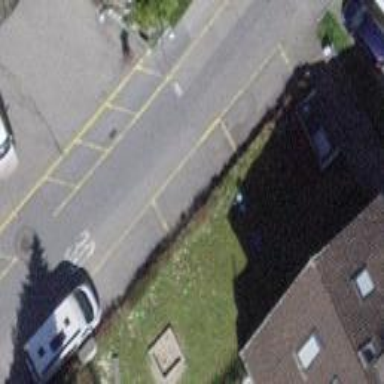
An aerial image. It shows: Parking lane area.